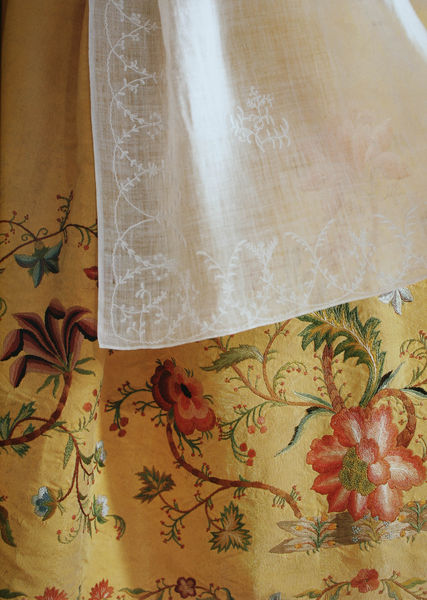
Titel: Kleid (Robe à l'anglaise) - Detail
Standort: Kyoto (Japan)
Institution: Kyoto Costume Institute
Schlagwörter: blau, blätter, weiß, gelb, grün, ocker, äste, ausschnitt, blume, blumen, braun, bunt, geschwungen, kleid, licht, orange, blüte, blüten, dame, rot, tuch, beige, mode, muster, ornament, rock, falten, kleidung, leinen, spitze, tischdecke, tischtuch, vorhang, ast, zweige, bestickt, gold, realismus, stickerei, stoff, stoffe, decke, saum, blatt, pflanze, pflanzen, seide, ranken, schürze, farbig, japan, tüll, lila, falte, gardine, handarbeit, detail, floral, ornamente, verzierung, gardiene, sticken, stofflichkeit, transparent, transparenz, fein, foto, fotografie, blumenmuster, mohn, druck, monogramm, wei0, flora, brokat, ranke, hel, durchsichtig, tageskleid, leicht, blumenranken, gestickt, vorhand, gewebe, textil, baumwolle, batist, gaze, luftig, vilett, organza, rankenwerk, genäht, fotograife, kyoto, textilie, voile, garine, orgnaza, seidenstickerei, stoffdruck, stoffmalerei, vorhangstoff, bluemnmuster, sicken